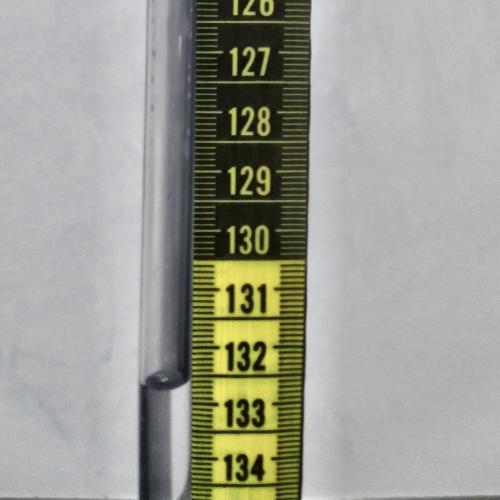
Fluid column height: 132.1 cm